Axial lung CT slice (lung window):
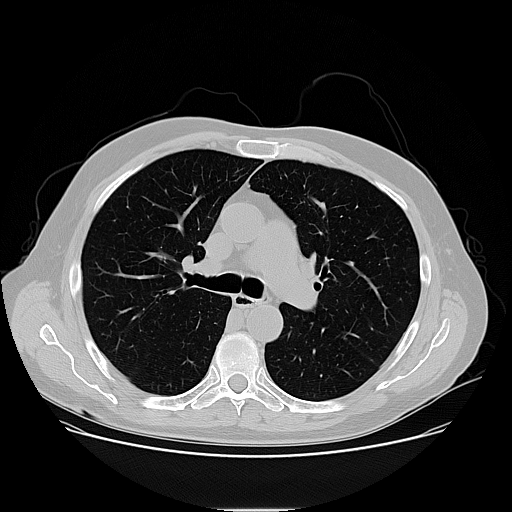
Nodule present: no